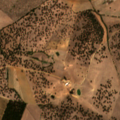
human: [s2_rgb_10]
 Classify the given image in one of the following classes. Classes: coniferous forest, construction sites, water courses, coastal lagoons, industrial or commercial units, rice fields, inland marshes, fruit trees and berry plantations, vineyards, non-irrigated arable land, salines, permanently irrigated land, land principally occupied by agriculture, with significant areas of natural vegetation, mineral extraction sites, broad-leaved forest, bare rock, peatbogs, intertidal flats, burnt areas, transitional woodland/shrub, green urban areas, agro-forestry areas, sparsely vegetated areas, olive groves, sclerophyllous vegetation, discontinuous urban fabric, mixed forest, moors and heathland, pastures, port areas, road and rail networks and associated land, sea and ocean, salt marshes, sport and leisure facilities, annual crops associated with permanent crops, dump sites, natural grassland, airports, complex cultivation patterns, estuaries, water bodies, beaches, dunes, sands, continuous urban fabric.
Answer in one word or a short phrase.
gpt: non-irrigated arable land, permanently irrigated land, vineyards, pastures, agro-forestry areas, broad-leaved forest